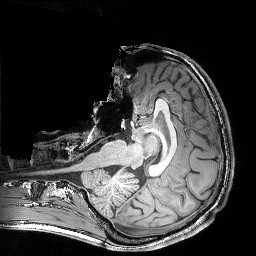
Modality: T1w
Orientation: axial
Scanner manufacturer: siemens
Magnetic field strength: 3 T
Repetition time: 2.25 s
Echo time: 0.00418 s